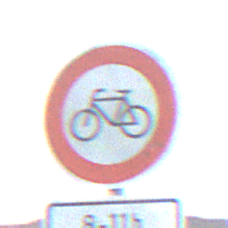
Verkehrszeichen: VerbotRadverkehr
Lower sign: ZeitangabenOhneBeschraenkungAufWochentage2
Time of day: SunriseSunset
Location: Outdoor (Nature)
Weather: Clear
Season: Winter
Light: Natural